Question:
How do I align the "remember me" box so that it comes to left side so that the checkbox should start with username and password text boxes start.
Current it is -
'''
<tr>
<td colspan="2" class="buttons">
<label>
<input id="rememberme" name="rememberme" value="remember" type="checkbox" />&nbsp;Remember me</label>
<input type="submit" name="login" value="Login" />
</td>
</tr>
'''
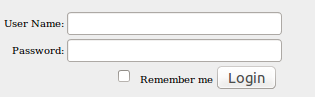
Answer: Add a label around your "Remember Me" text and assign a class to it;
Then give that class the following style:
'''
.aux {
float: left;
}
'''
'''
<tr>
<td colspan="2" class="buttons">
<label>
<input id="rememberme" name="rememberme" value="remember" type="checkbox" />
<label class="aux">&nbsp;Remember me</label>
</label>
<input type="submit" name="login" value="Login" />
</td>
</tr>
'''
Is this you're looking for?